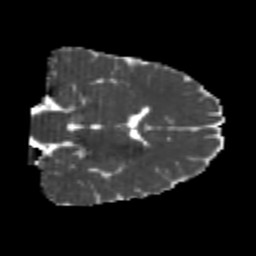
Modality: MD
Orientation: coronal
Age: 20
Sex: male
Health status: healthy
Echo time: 0.074 s